Question: Morning,
I am trying to do something so simple but for some reason my parent div is not wrapping around its controls.

The yellow small box is my parent DIV and the controls (Label, DropDownList) are inside that div, but as you can see the box isnt wrapping around them.
'''
<div id="divCUSTOMER_INSURED_PARTY__TITLE_ID__1" runat="server" class="form-group questionRow"
clientidmode="Static">
<asp:Label ID="Label1" runat="server" AssociatedControlID="CUSTOMER_INSURED_PARTY__TITLE_ID__1"
CssClass="control-label col-md-4">Title</asp:Label>
<div class="col-md-4 form-group fixedControl">
<asp:DropDownList ID="CUSTOMER_INSURED_PARTY__TITLE_ID__1" runat="server" CssClass="form-control"
ListTable="LIST_TITLE" TopItems="">
</asp:DropDownList>
<div class="help">
</div>
<div class="validator">
<asp:RequiredFieldValidator ID="reqCUSTOMER_INSURED_PARTY__TITLE_ID__1" runat="server"
ControlToValidate="CUSTOMER_INSURED_PARTY__TITLE_ID__1" Display="Dynamic" InitialValue="0"
ValidationGroup="">
<div class="alert alert-danger">Please Complete.</div>
</asp:RequiredFieldValidator></div>
</div>
</div>
'''
The "divCUSTOMER_INSURED_PARTY__TITLE_ID__1" is the parent div and everything else is wrapped inside.
Here is my CSS Code:
'''
.form-group {margin-bottom: 0px}
.questionRow {padding: 3px; border: 0px none #FFF; padding-left: 10px; padding-right: 10px;}
'''
Does anyone know the reason for this?
ANSWER:
At the bottom of my parent DIV i added:
'''
<div class="clear"></div>
'''
In my CSS i added this:
'''
.clear{clear:both}
'''
This made the DIV correctly wrap around everything.
Thanks for your help.
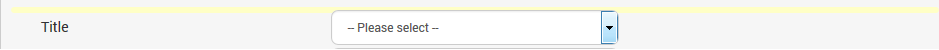
Answer: Try 'clear' before closing yellow div
HTML:
'''
<div class="clear"></div>
'''
CSS:
'''
.clear{clear:both;}
'''